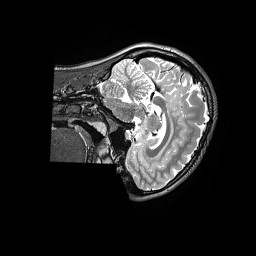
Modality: T2w
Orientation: sagittal
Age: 14
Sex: female
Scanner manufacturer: siemens
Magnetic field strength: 3 T
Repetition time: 3.2 s
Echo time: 0.564 s